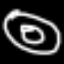
Label: donut